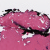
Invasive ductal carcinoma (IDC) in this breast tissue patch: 0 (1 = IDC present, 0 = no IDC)